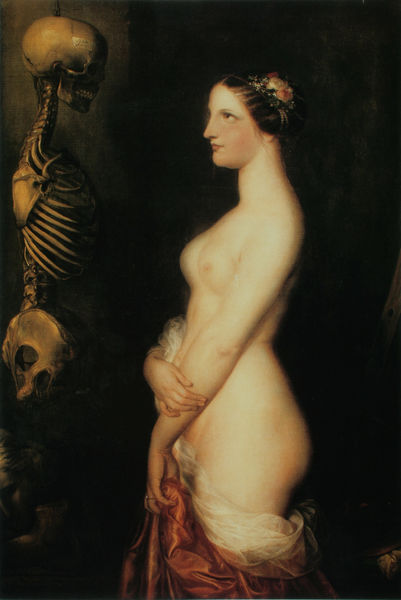
Titel: Die schöne Rosine
Künstler: Antoine Wiertz
Standort: Brüssel
Institution: Musée Wiertz
Schlagwörter: akt, dunkel, gemälde, hand, haut, kopf, nackt, schatten, weiß, mädchen, blume, blumen, braun, brust, busen, frau, frisur, haar, hell, hintergrund, kleid, licht, nase, profil, schmuck, schwarz, zimmer, blick, blüte, blüten, dame, rose, rot, tuch, beige, malerei, hemd, jung, arm, arme, barock, blass, gesicht, haarschmuck, halten, inkarnat, schädel, stehen, tod, tot, hals, portrait, porträt, vorhang, gewand, haare, interieur, stoff, paar, lippen, seide, beine, brüste, dutt, hintern, seitlich, modell, haltung, tüll, beleuchtung, dick, seitenansicht, atelier, kammer, hochsteckfrisur, nackte, ölfarbe, brustwarze, fleisch, knochen, vanitas, nacktheit, belichtung, memento mori, alter, hall, nakt, rippen, schönheit, wirbelsäule, becken, seite, augenhöhlen, allegorie, anschauen, grinsen, gebiss, leben, skelett, totenkopf, üppig, geflochten, hüfte, nackte frau, chiaroscuro, totenschädel, kopfschmuck, gegenüber, lichtschein, studio, gerippe, geschmückt, sinnbild, nude, memento, mori, gebeine, skelette, hüftknochen, aktmodell, hellhäutig, handhaltung, gegenüberstellung, leben und tod, porzellanfarben, helle haut, erfurcht, nachat, mnackt, jerome